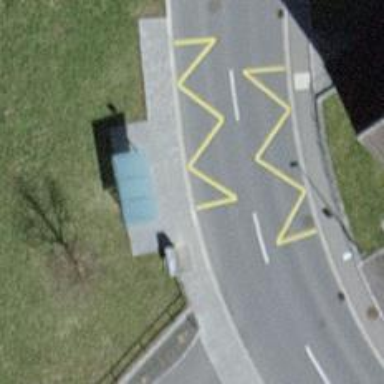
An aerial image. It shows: Bus stop with platform for public transport. There is shelter available and also place for parking bicycles.